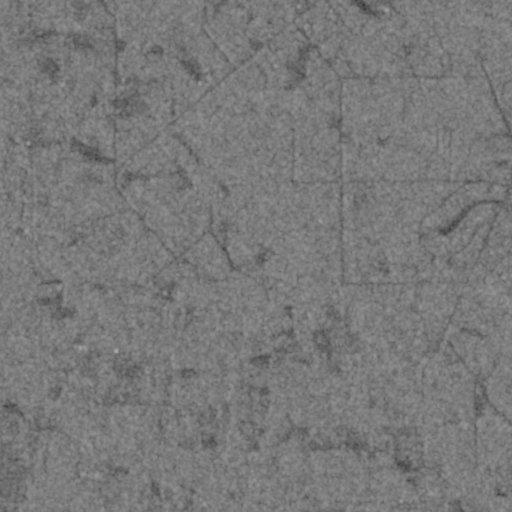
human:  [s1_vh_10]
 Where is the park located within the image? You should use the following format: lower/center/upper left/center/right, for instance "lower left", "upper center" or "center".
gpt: The park is located in the center right of the image.
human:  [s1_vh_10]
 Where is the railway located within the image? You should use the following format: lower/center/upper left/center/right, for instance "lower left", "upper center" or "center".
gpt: The railway is located in the lower of the image.
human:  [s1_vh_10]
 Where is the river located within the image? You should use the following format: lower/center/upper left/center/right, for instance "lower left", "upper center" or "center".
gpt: The river is located in the center right of the image.
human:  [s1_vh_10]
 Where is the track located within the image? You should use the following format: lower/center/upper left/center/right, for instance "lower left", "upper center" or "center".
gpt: There is no track in the image.

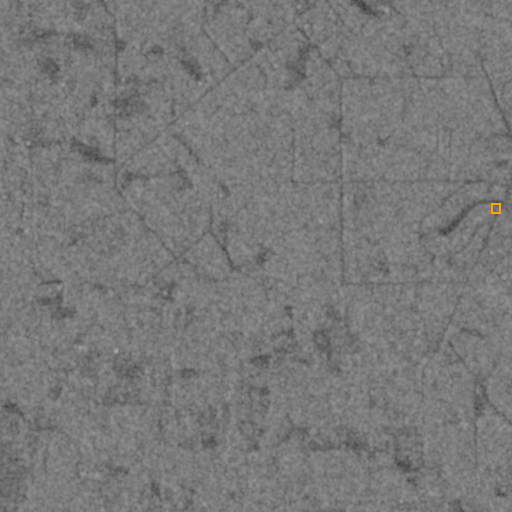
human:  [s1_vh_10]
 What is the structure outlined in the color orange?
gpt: The structure outlined in orange is a park.
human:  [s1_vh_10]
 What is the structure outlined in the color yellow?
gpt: There is no yellow outline.